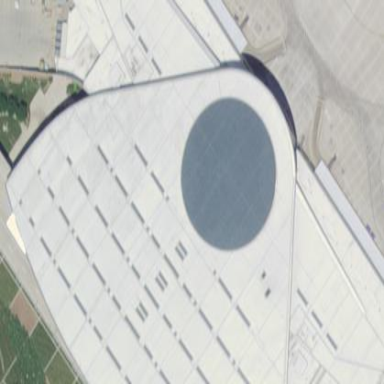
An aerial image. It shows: Terminal building at airport.